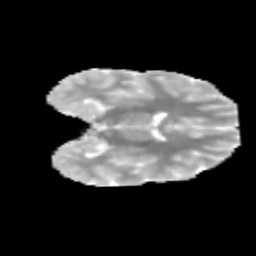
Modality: MD
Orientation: coronal
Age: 12
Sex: female
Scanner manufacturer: siemens
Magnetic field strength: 3 T
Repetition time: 3.8 s
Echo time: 0.07 s